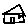
Label: house